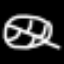
Label: leaf